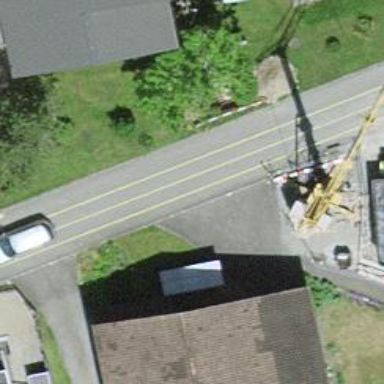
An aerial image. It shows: Paved road in living street.